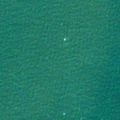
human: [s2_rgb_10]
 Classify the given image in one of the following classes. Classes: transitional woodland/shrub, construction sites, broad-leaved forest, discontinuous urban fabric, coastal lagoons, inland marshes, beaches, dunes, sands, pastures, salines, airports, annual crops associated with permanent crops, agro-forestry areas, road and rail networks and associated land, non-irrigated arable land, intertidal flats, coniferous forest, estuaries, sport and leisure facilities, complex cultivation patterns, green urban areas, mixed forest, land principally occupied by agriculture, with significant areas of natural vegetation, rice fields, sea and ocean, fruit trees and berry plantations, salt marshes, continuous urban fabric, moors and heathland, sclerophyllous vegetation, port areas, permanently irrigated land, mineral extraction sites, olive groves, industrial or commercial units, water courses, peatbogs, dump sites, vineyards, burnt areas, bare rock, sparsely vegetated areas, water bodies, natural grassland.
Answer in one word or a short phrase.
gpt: sea and ocean